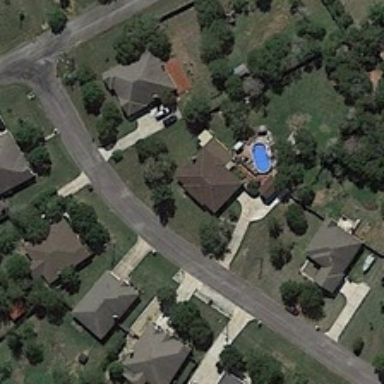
Two rows of gray buildings and many green trees are in two sides of a road in a medium residential area .